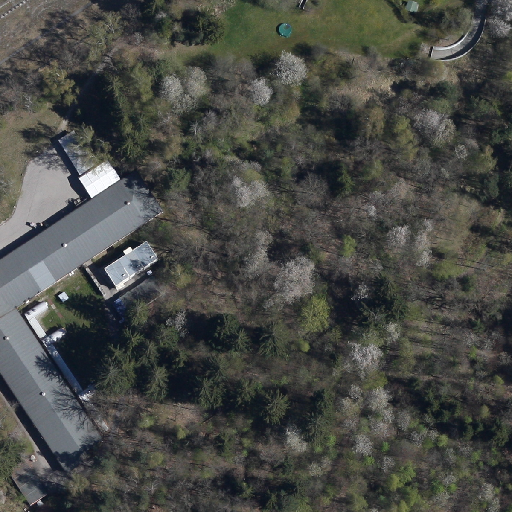
Referring expression: road